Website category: game
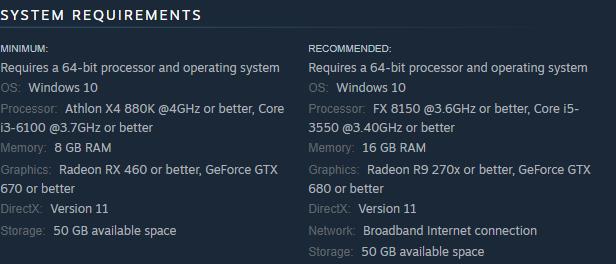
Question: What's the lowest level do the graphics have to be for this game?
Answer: Radeon RX 460 or better, GeForce GTX 670 or better

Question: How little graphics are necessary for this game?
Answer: Radeon RX 460 or better, GeForce GTX 670 or better

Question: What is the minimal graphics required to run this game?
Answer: Radeon RX 460 or better, GeForce GTX 670 or better

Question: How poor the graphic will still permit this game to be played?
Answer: Radeon RX 460 or better, GeForce GTX 670 or better

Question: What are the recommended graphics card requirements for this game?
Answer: Radeon R9 270x or better, GeForce GTX 680 or better

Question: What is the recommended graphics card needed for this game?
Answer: Radeon R9 270x or better, GeForce GTX 680 or better

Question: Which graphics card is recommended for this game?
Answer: Radeon R9 270x or better, GeForce GTX 680 or better

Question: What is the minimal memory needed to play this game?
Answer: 8 GB RAM

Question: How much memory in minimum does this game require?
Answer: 8 GB RAM

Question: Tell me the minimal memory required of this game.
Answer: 8 GB RAM

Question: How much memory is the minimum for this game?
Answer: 8 GB RAM

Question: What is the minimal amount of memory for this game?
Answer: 8 GB RAM

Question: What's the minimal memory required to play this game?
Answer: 8 GB RAM

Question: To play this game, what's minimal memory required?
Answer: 8 GB RAM

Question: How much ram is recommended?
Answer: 16 GB RAM

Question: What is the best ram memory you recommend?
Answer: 16 GB RAM

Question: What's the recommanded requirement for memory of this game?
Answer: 16 GB RAM

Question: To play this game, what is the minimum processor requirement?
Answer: Athlon X4 880K @4GHz or better, Core i3-6100 @3.7GHz or better

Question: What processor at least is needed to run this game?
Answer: Athlon X4 880K @4GHz or better, Core i3-6100 @3.7GHz or better

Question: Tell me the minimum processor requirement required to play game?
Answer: Athlon X4 880K @4GHz or better, Core i3-6100 @3.7GHz or better

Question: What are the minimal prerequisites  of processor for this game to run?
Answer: Athlon X4 880K @4GHz or better, Core i3-6100 @3.7GHz or better

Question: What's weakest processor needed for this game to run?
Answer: Athlon X4 880K @4GHz or better, Core i3-6100 @3.7GHz or better

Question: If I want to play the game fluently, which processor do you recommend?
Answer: FX 8150 @3.6GHz or better, Core i5-3550 @3.40GHz or better

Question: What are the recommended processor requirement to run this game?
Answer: FX 8150 @3.6GHz or better, Core i5-3550 @3.40GHz or better

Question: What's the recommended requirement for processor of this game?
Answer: FX 8150 @3.6GHz or better, Core i5-3550 @3.40GHz or better

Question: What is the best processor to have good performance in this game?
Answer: FX 8150 @3.6GHz or better, Core i5-3550 @3.40GHz or better

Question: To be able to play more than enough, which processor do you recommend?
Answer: FX 8150 @3.6GHz or better, Core i5-3550 @3.40GHz or better